Field crop: tomato
Growth stage: 1
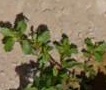
Species: portulaca